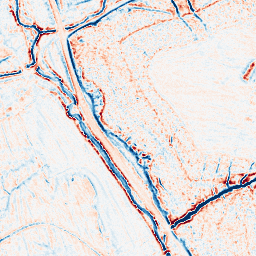
Category: edge_preserving
Decomposition family: bilateral
Decomposition parameters: d: 9
sigma_color: 25
sigma_space: 75
Upsampling method: quadratic
Upsampling parameters: scale: 4
Upsampling scale: 4